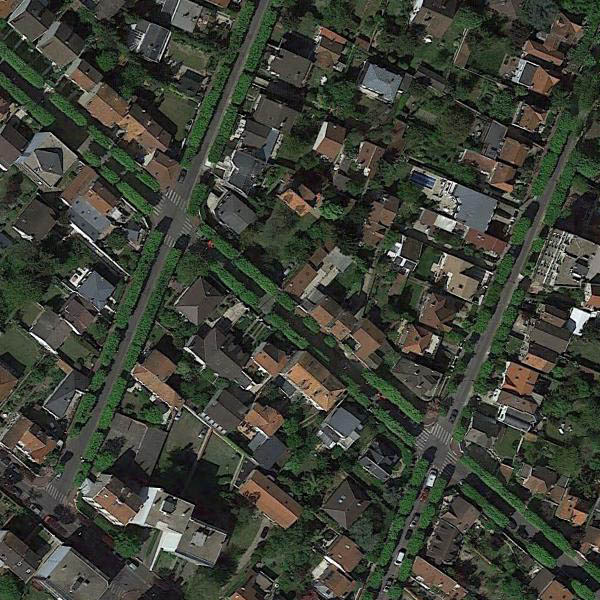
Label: DenseResidential